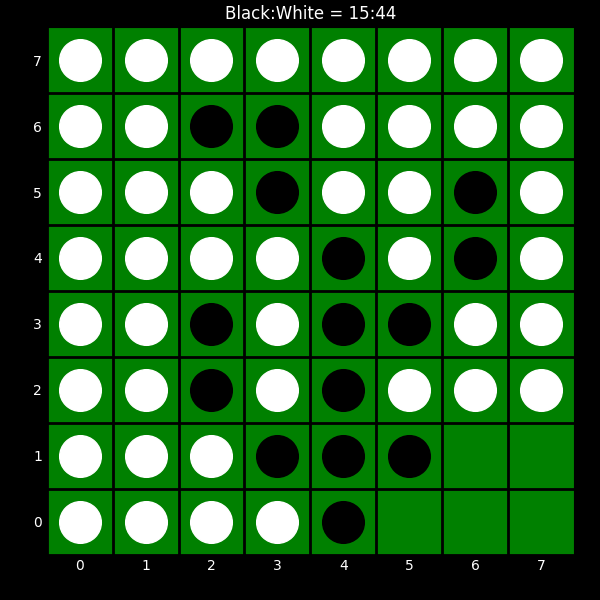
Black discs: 15
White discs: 44